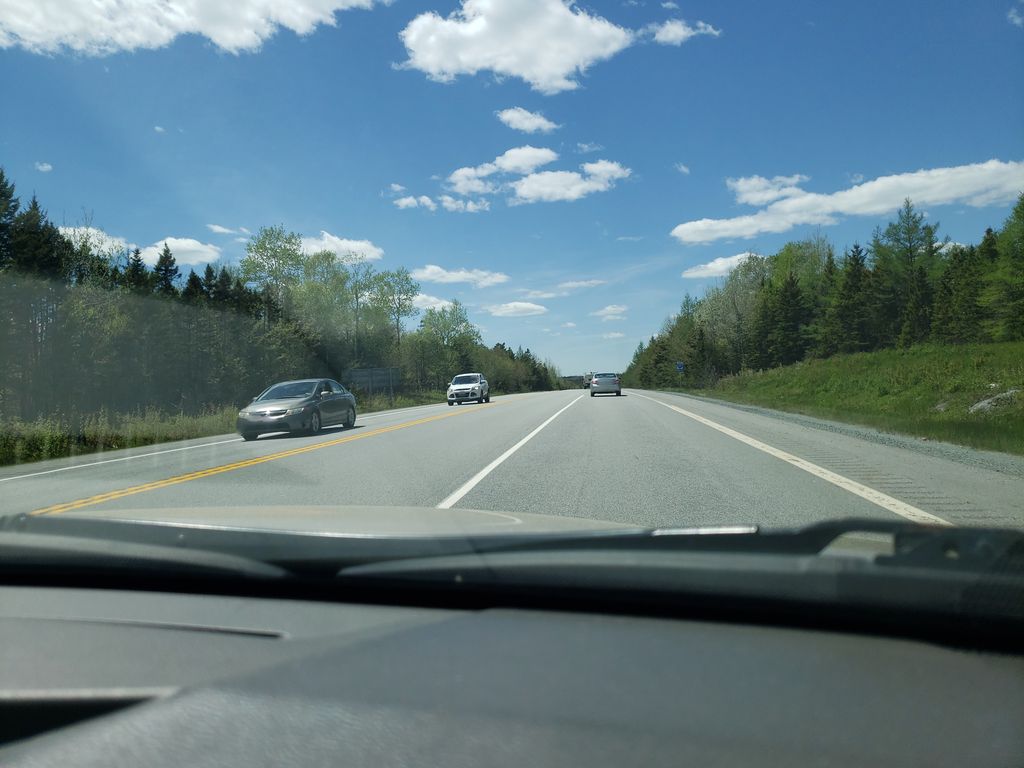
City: halifax